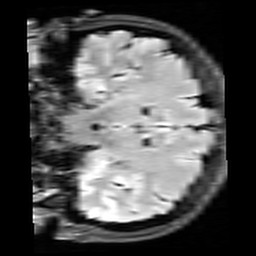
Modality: FLAIR
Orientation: coronal
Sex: female
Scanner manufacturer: siemens
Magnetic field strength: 3 T
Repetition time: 10 s
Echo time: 0.09 s